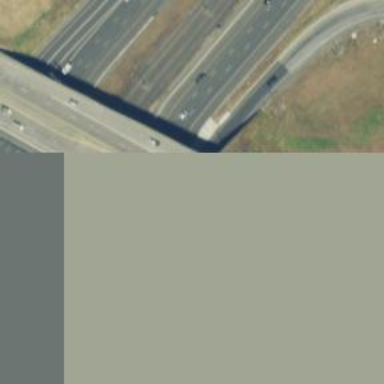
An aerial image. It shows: Primary highway with sidewalk on the left.